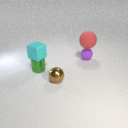
small purple rubber sphere to the right of small green metal cylinder